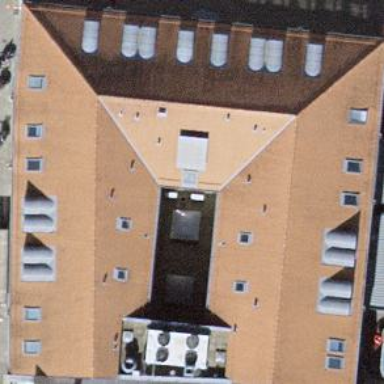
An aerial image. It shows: Office building.